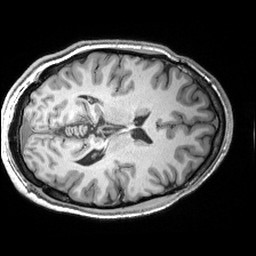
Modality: T1w
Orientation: axial
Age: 27
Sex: male
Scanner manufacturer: siemens
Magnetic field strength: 3 T
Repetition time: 2.53 s
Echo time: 0.00299 s